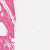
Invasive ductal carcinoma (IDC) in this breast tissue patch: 0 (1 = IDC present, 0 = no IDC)